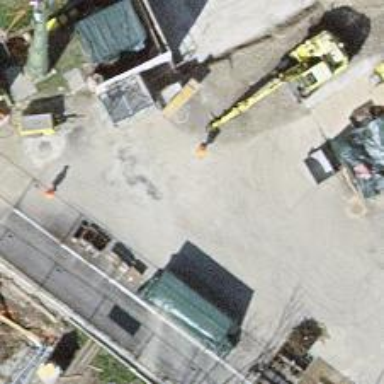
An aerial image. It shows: Kiosk shop.